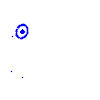
Particle: kaon